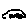
Label: car